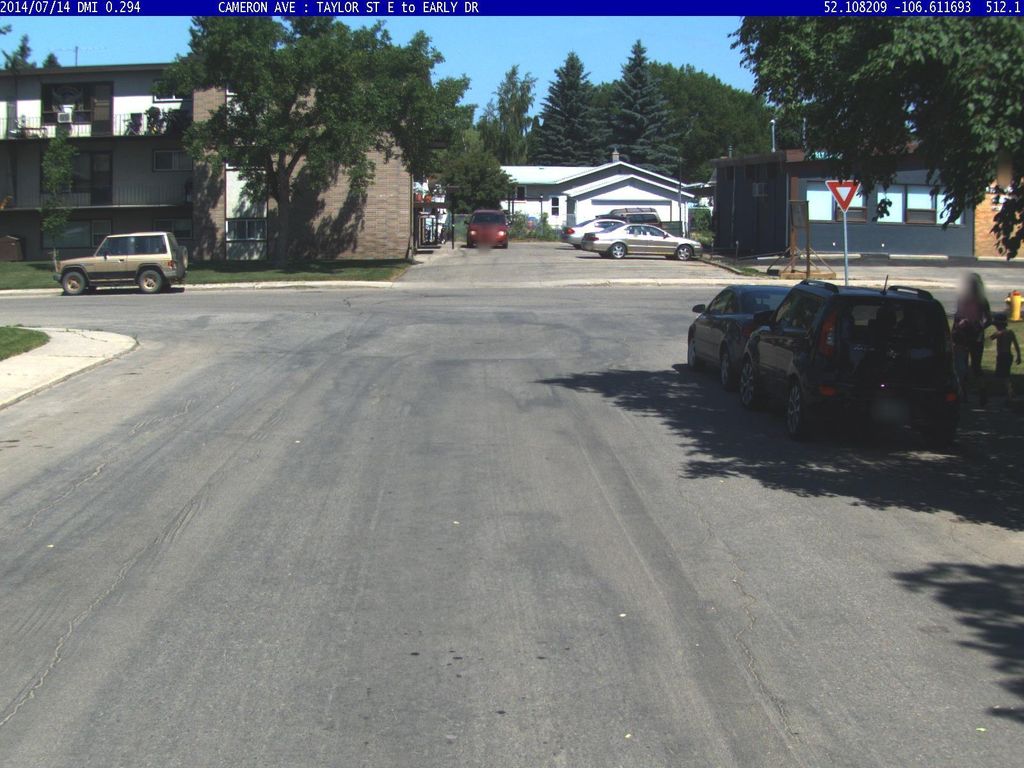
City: saskatoon